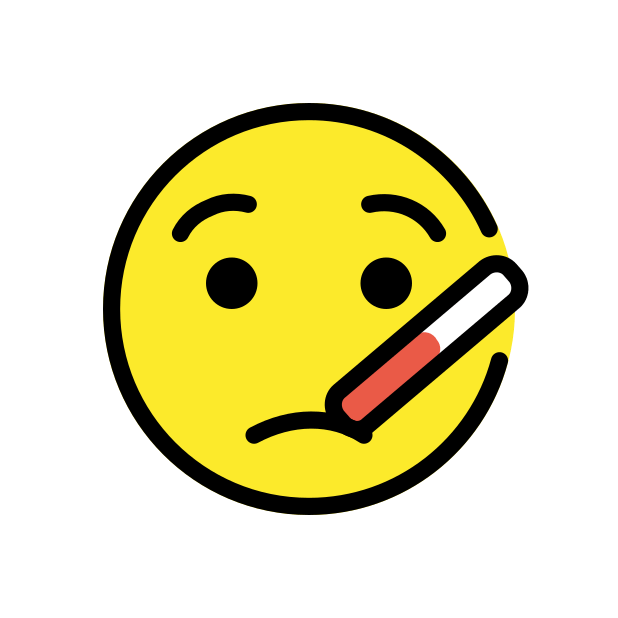
Emoji: 🤒
Name: face with thermometer
Unicode: 0x1f912